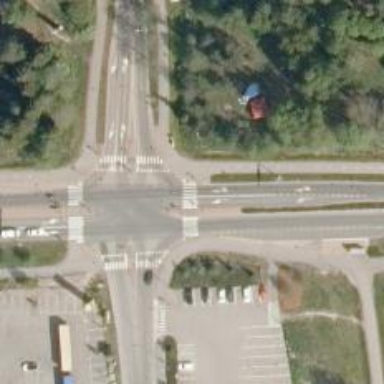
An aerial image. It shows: Asphalt cycleway.